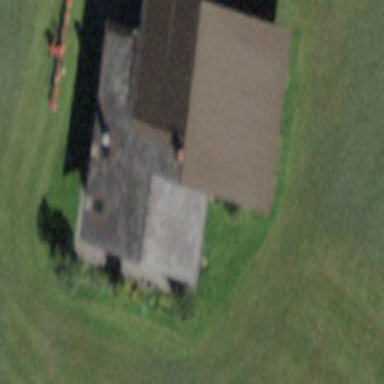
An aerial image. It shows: Farm building.